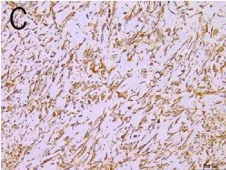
Immunohistochemical staining showing vimentin.
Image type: pathology (immunostaining)